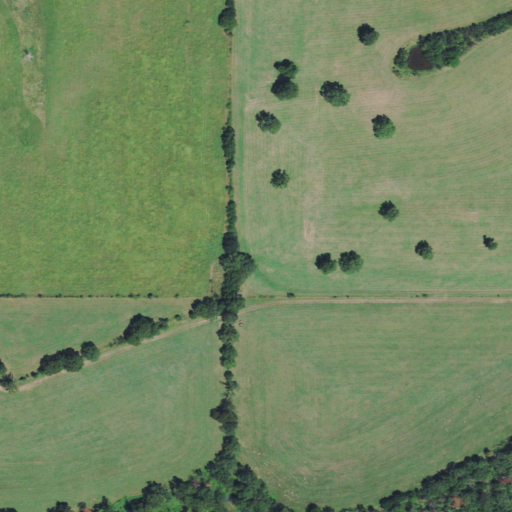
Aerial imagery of mountain in Oklahoma named Blair Mountain containing pasture and deciduous forest